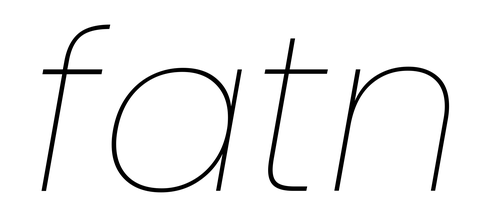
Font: Poppins-ThinItalic